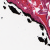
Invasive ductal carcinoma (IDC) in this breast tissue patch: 0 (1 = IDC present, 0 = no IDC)